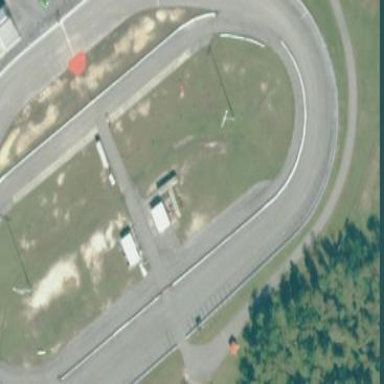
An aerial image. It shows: Asphalt raceway designed for motor sports.